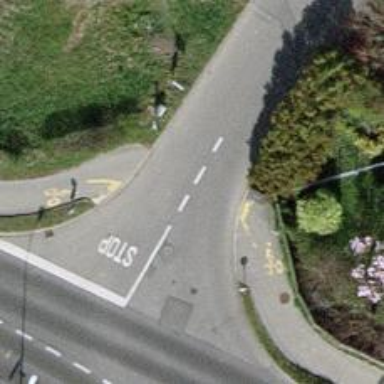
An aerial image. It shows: Unmarked road crossing.